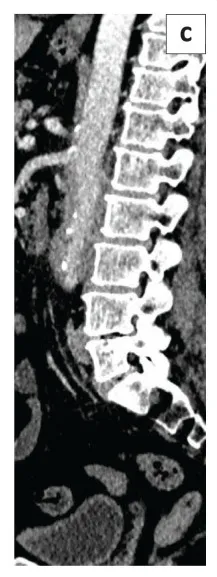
Coronal. Involving the aorta, with a soft tissue cuff involving the infrarenal abdominal aorta on contrast-enhanced CT.
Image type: radiology (ct)